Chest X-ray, AP view. Patient: 37 years old, sex F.
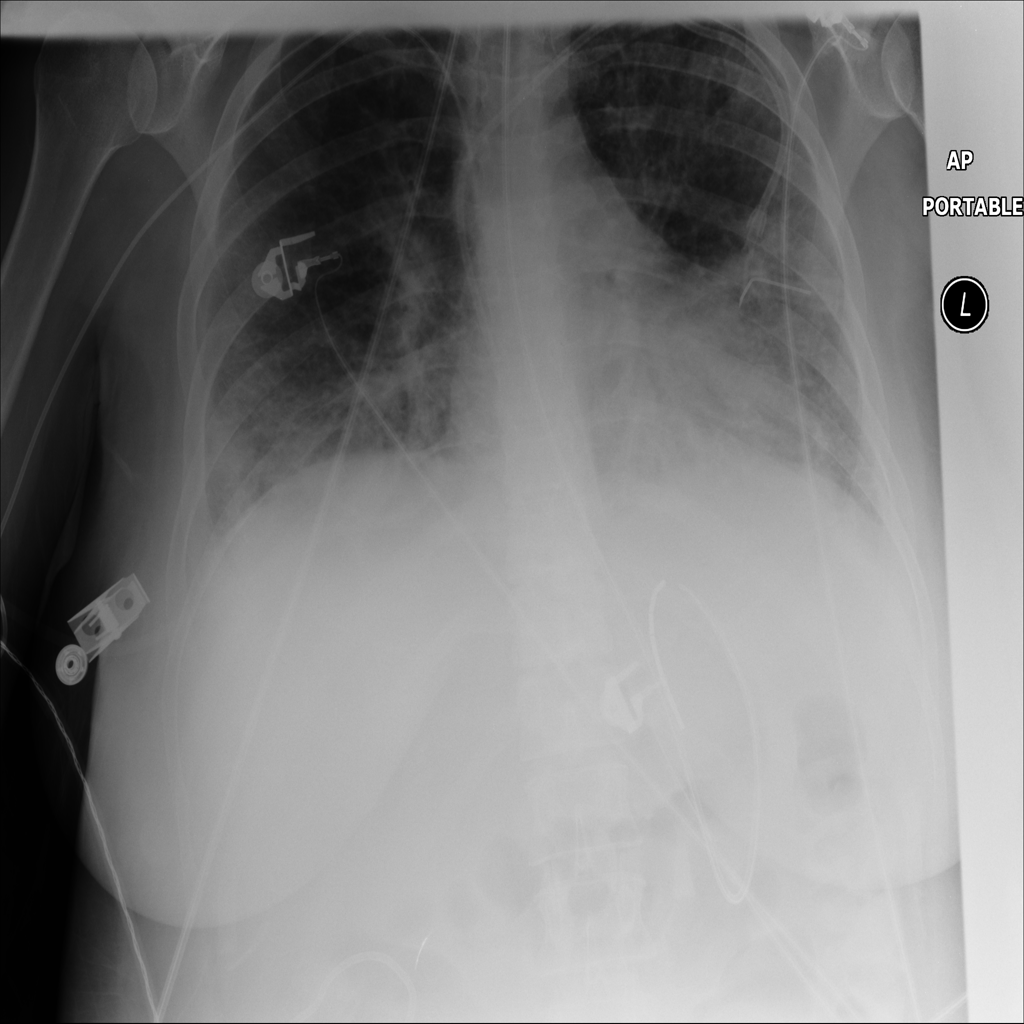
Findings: No Finding